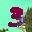
Label: 3